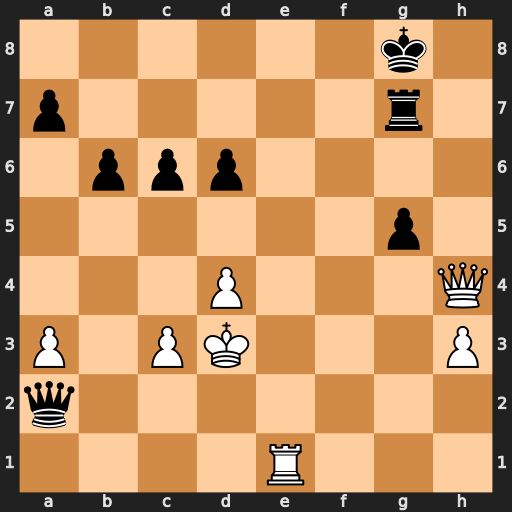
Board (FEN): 6k1/p5r1/1ppp4/6p1/3P3Q/P1PK3P/q7/4R3
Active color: w
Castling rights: -
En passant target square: -
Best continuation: Qh5 Qf7 Re8+ Qxe8 Qxe8+